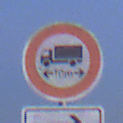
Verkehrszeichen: TatsaechlicheLaenge
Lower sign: RichtungsangabeDurchPfeile5
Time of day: SunriseSunset
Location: Outdoor (Nature)
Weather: Clear
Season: NotSpecified
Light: Natural